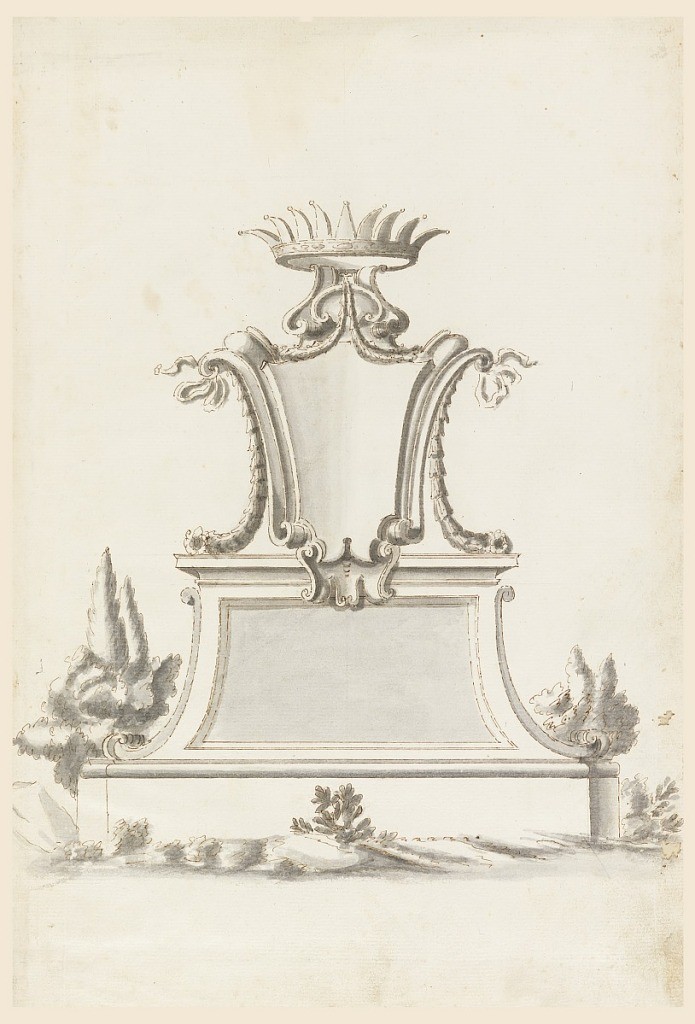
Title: Design for a Monument
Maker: Carlo Marchionni, Italian, 1702–1786
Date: ca. 1730
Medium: Pen and sepia ink, brush and gray watercolor on laid paper
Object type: Drawing
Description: Shield with a crown above, upon a base; stones and trees.